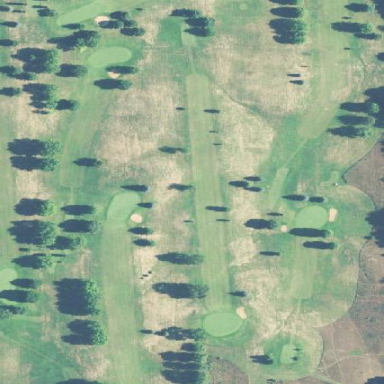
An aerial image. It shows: Golf course surrounded by greenery.